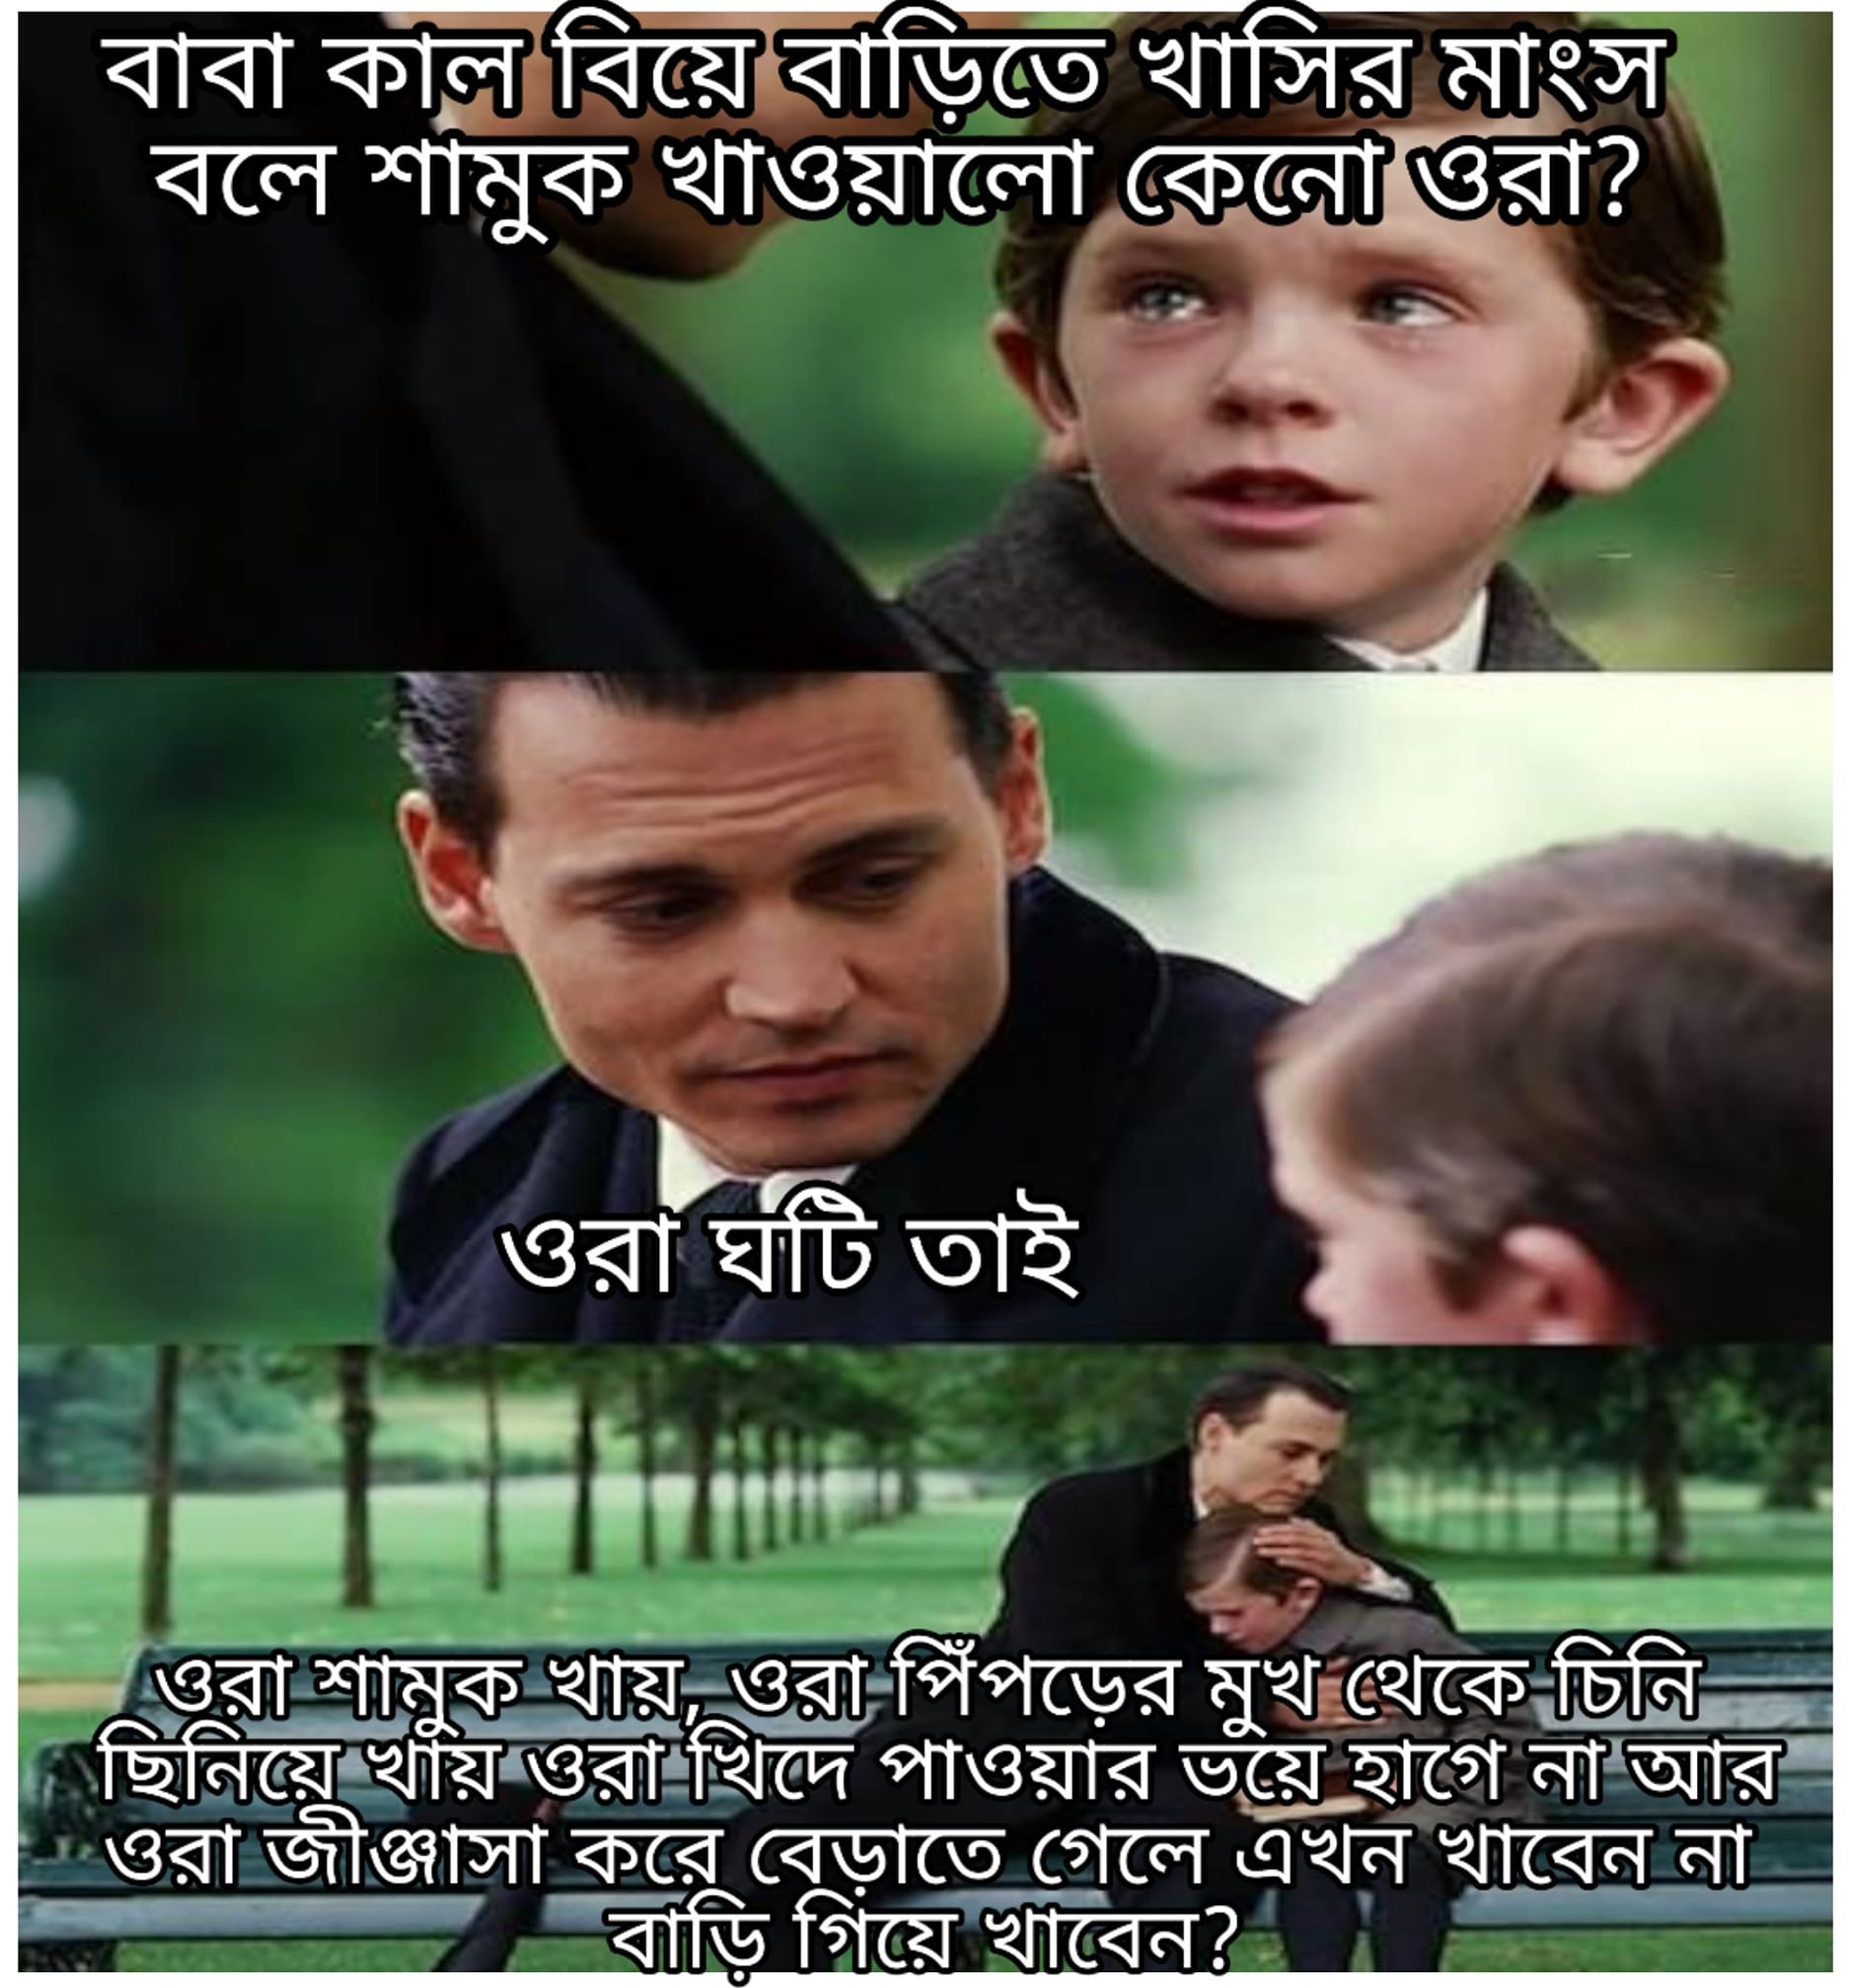
Caption: বাবা কাল বিয়ে বাড়িতে খাসির মাংস বলে শামুক খাওয়ালো কেনো ওরা ?      ওরা ঘটি তাই     ওরা শামুক খায়, ওরা পিপড়ের মুখ থেকে চিনি ছিনিয়ে খায় ওরা খিদে পাওয়ার ভয়ে হাগে না আর ওরা জিজ্ঞসা করে বেড়াতে গেলে এখন খাবেন না বাড়ি গিয়ে খাবেন ?
Label: hate